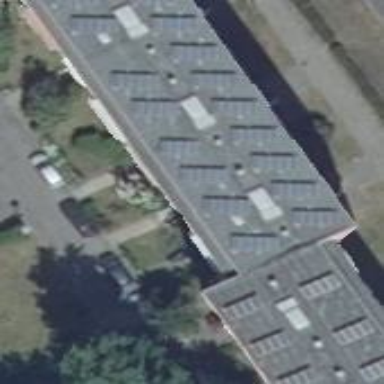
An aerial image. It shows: Flat-roofed residential building.